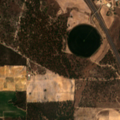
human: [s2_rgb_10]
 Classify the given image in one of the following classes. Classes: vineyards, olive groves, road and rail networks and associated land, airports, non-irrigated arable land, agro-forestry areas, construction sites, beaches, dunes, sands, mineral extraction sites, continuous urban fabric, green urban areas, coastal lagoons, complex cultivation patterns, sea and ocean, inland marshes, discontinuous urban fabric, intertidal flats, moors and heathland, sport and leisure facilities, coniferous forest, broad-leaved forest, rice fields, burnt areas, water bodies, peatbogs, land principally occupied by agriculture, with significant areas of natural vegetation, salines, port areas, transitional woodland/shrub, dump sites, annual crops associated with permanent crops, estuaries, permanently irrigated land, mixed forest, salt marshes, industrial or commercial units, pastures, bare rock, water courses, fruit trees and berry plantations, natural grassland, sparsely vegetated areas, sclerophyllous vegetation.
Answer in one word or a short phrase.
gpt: non-irrigated arable land, permanently irrigated land, land principally occupied by agriculture, with significant areas of natural vegetation, broad-leaved forest, coniferous forest